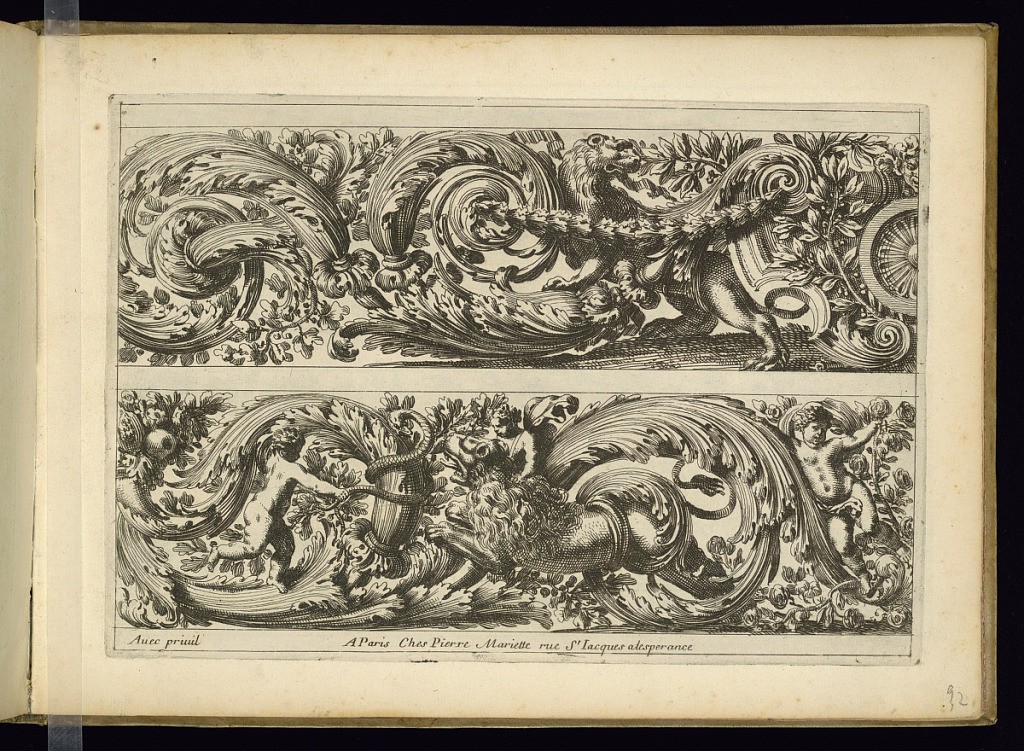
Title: Two Frieze Designs
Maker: Jean Le Pautre, French, 1618–1682
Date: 1663
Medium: Etching on laid
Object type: Print
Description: Two ornamental friezes with scrolling leaves (rinceaux), foliate branches, roses, festoons of leaves, snakes, putti and lions. The publisher's address is lettered below.